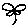
Label: flower